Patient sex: F
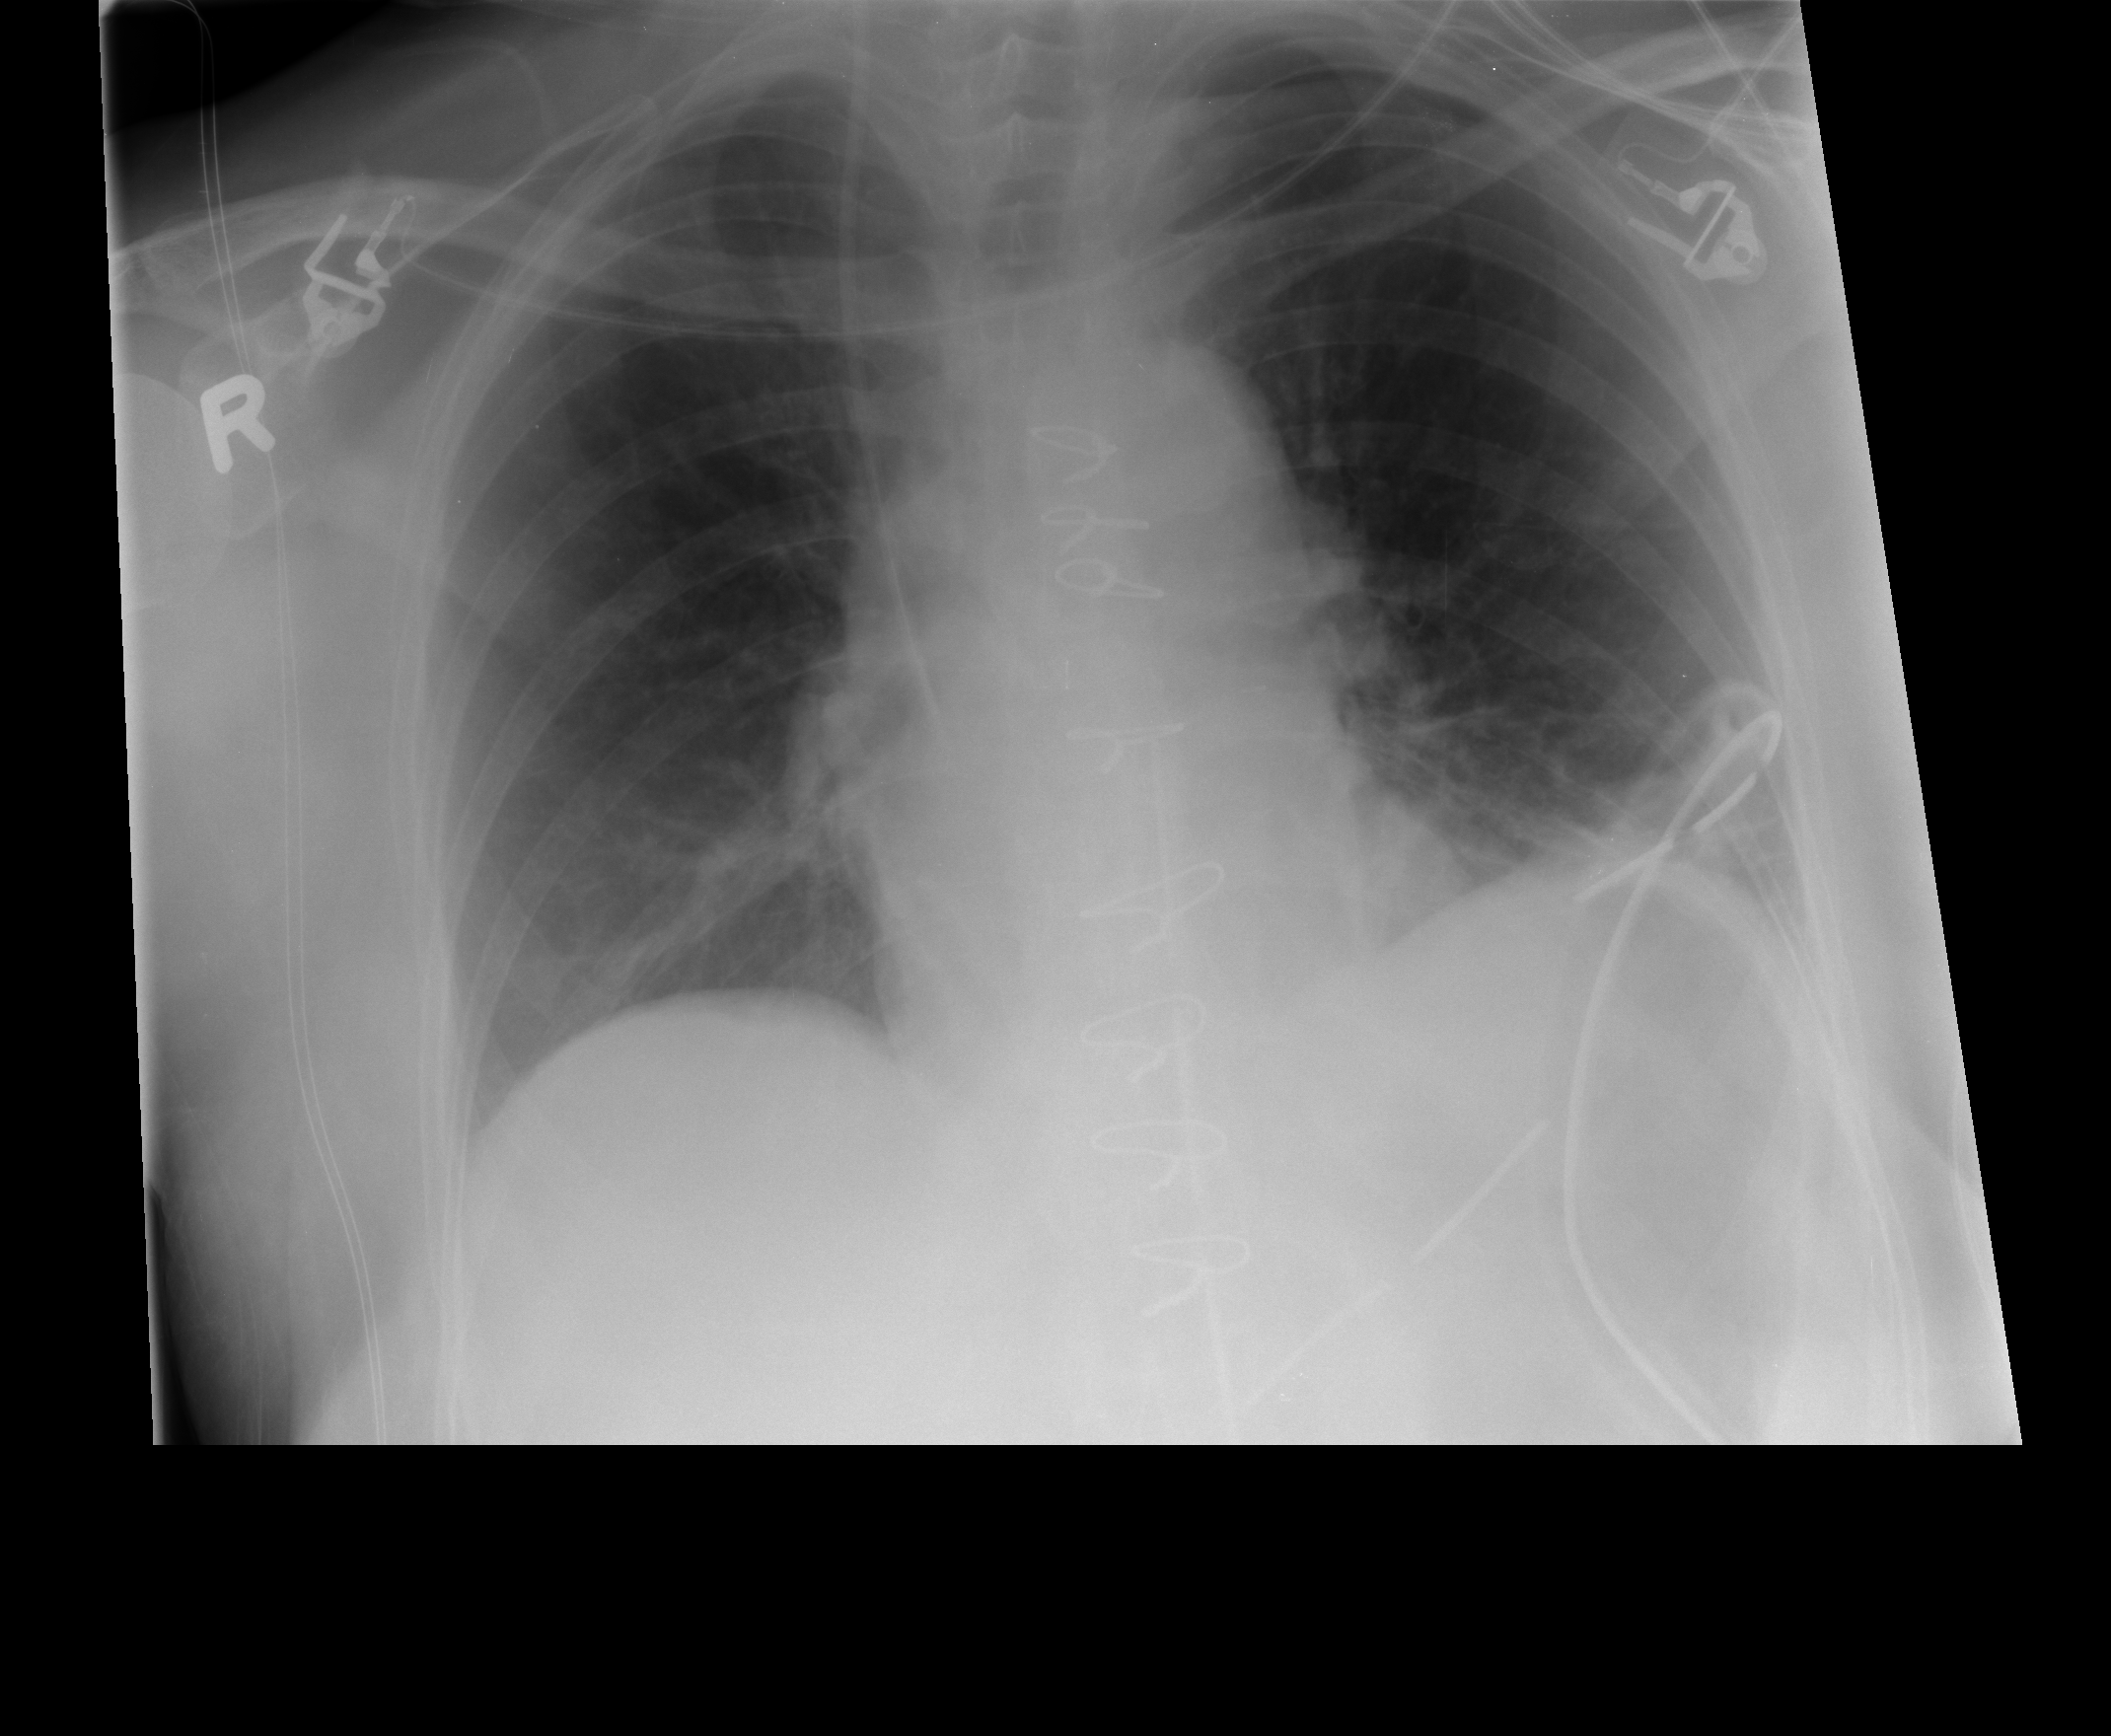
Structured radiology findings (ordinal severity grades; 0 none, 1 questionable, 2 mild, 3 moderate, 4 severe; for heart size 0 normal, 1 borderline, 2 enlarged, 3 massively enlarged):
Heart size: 0
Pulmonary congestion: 1
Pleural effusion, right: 0
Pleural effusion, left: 0
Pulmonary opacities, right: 0
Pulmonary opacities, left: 0
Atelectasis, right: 2
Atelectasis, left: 2